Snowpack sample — Loveland Pass, Silver Plume, Colorado, USA (1/12/25, 11:40 AM MST)
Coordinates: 39.66, -105.88
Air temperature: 7 °F
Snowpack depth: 140 cm
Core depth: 10 cm
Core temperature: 41 °F
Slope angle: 11°, slope face: 30°
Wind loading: high
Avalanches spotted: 2
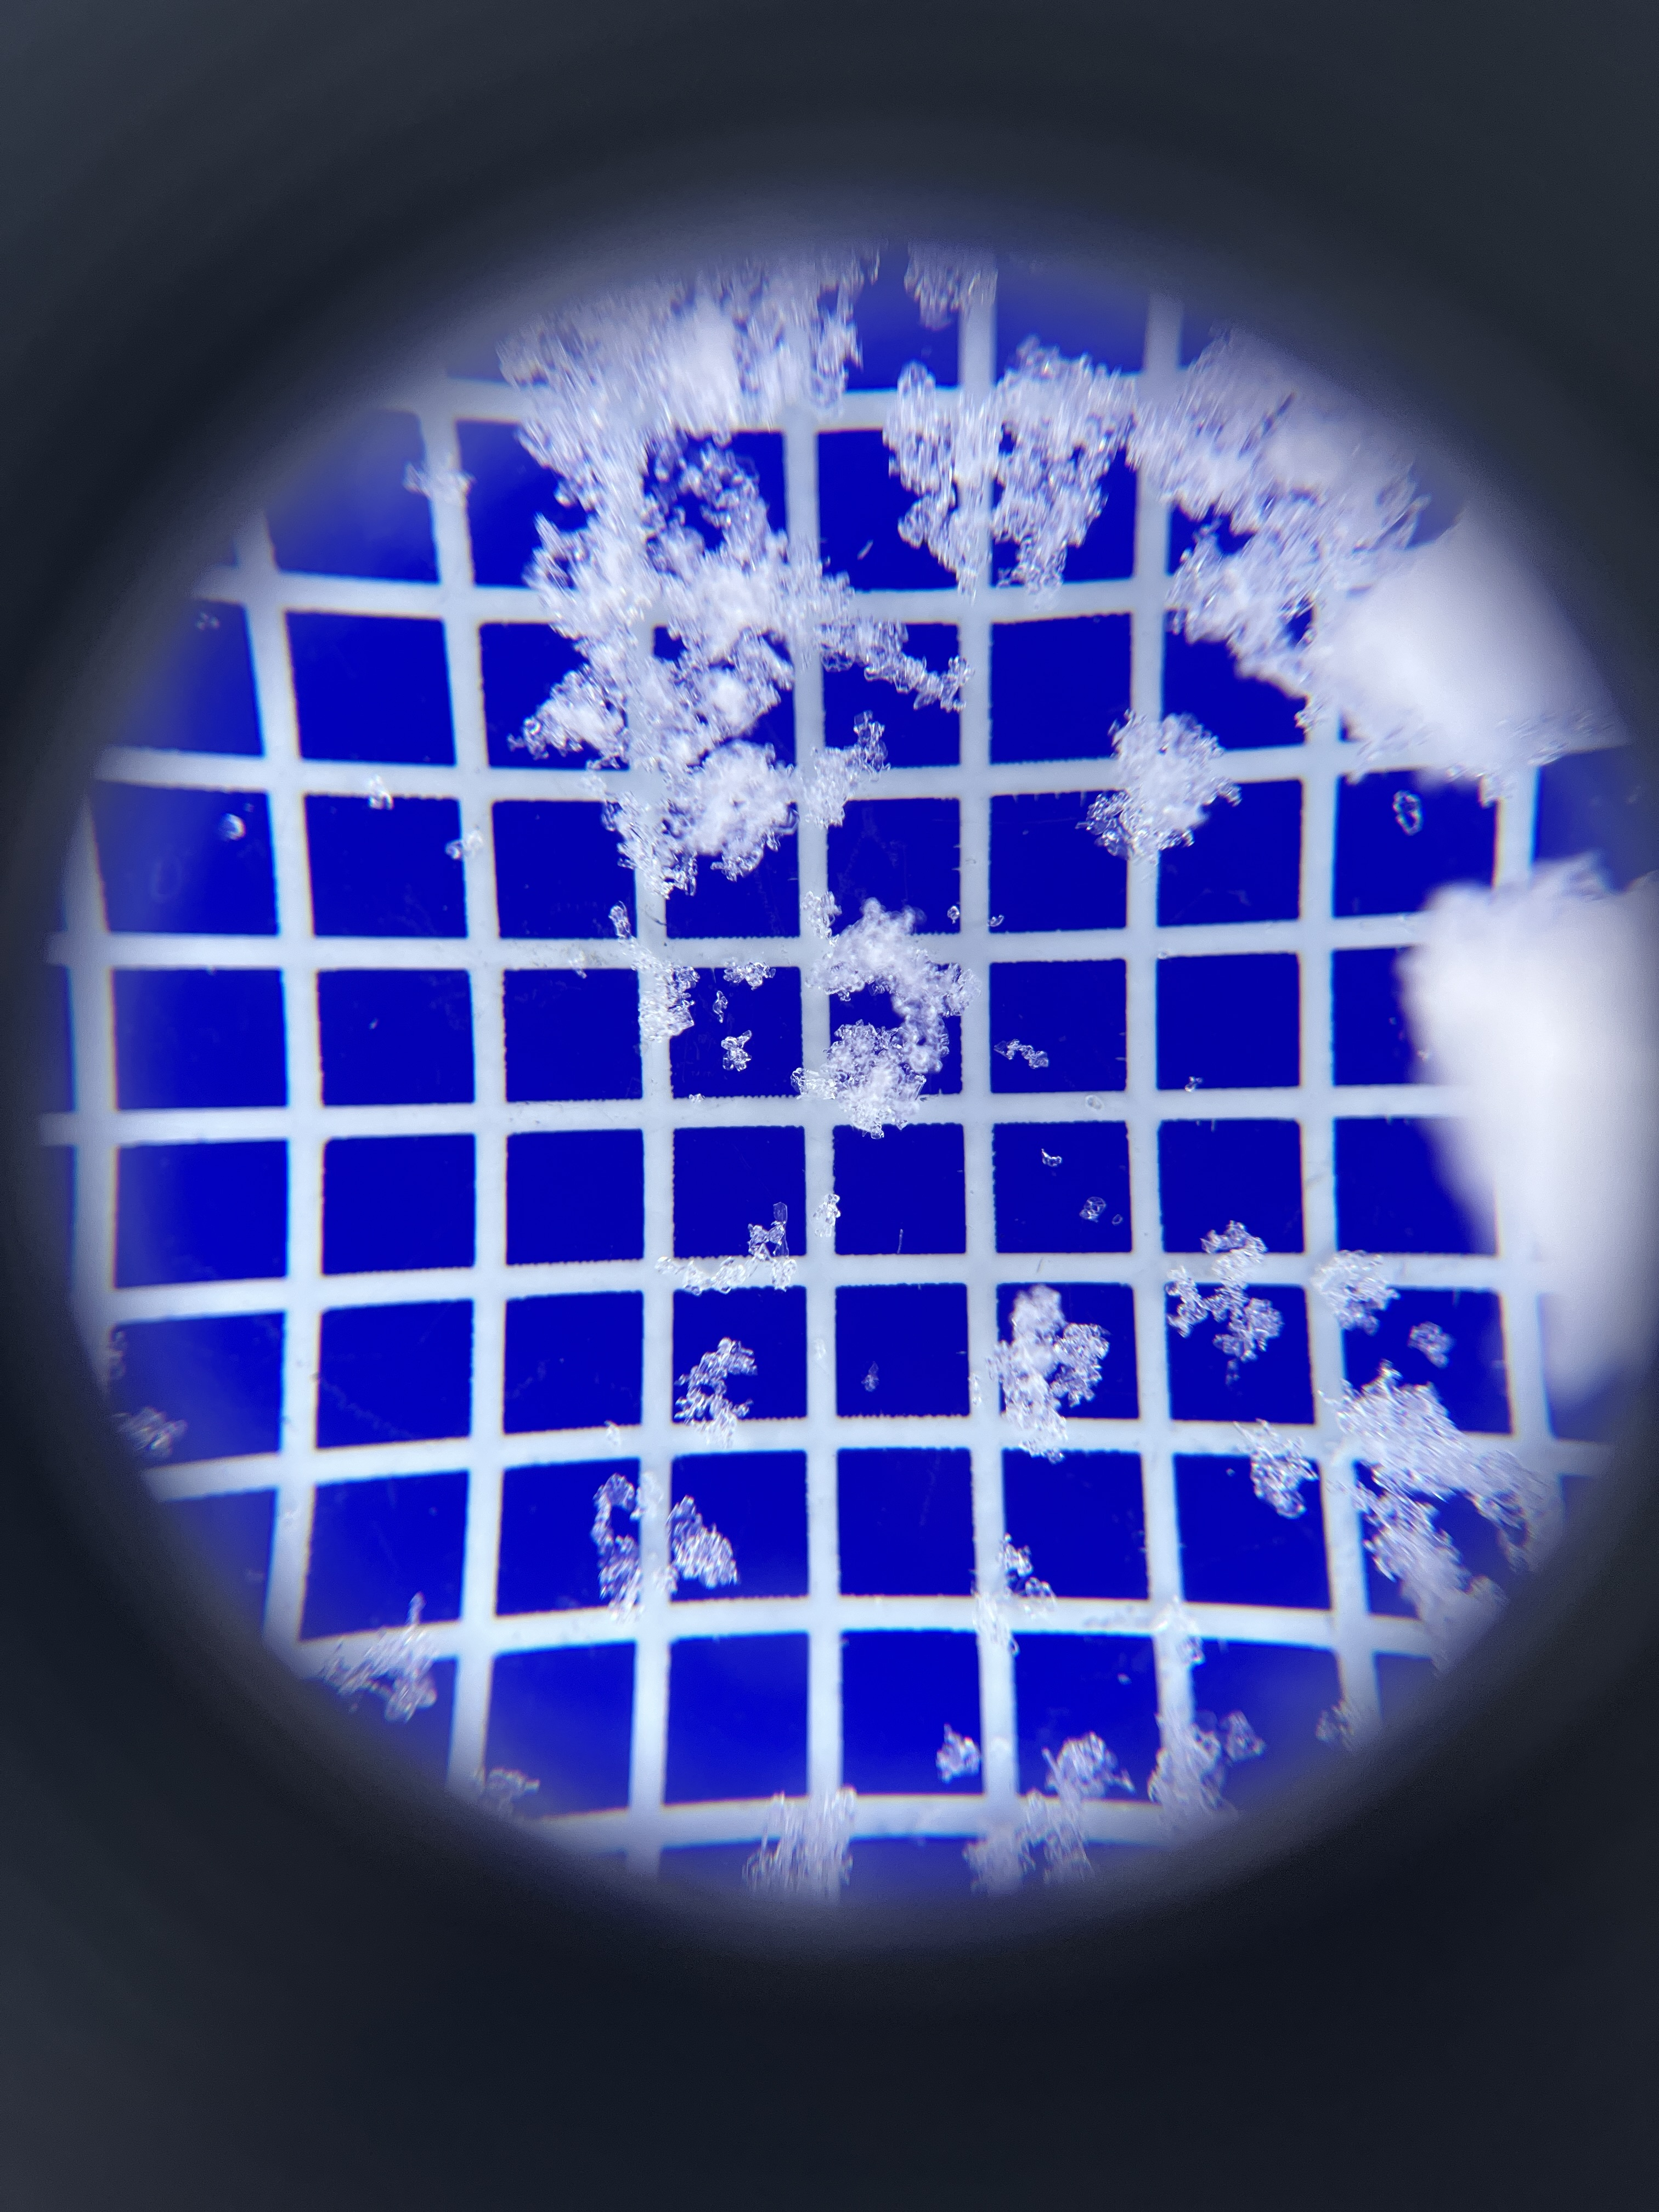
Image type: magnified_profile
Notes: Pilot using slightly modified coring method that took too large segment for snow profile picturing, advised not to use in higher level models. Two avalanche on south face nearby, partially cloudy with light snow in the last 24 hours. Lots of wind loading on eastern features.